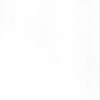
Label: dusty